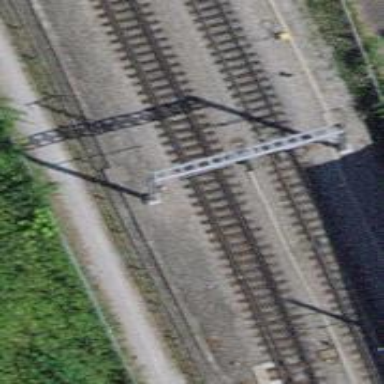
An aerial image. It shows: Narrow-gauge railway with single track. The railway is electrified with contact line.